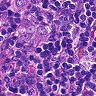
Metastatic tissue present: yes